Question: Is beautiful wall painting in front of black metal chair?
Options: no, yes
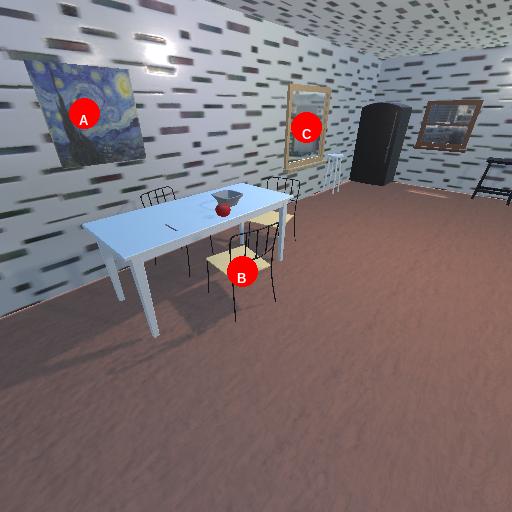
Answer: no